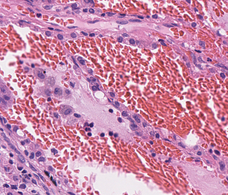
Tumor epithelial tissue: no
Tumor-associated stroma tissue: yes
Normal tissue: no